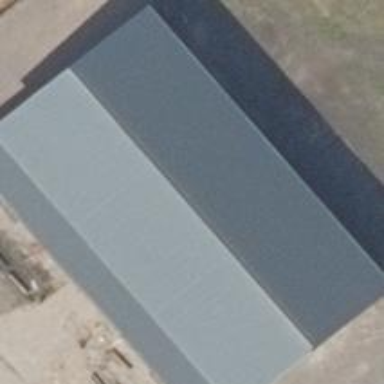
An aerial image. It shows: Building with gabled roof. The roof orientation is along the building.